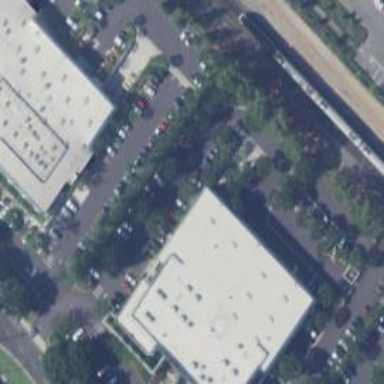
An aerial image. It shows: Commercial building.